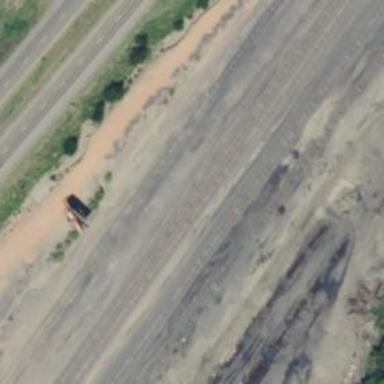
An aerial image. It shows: Railway track.